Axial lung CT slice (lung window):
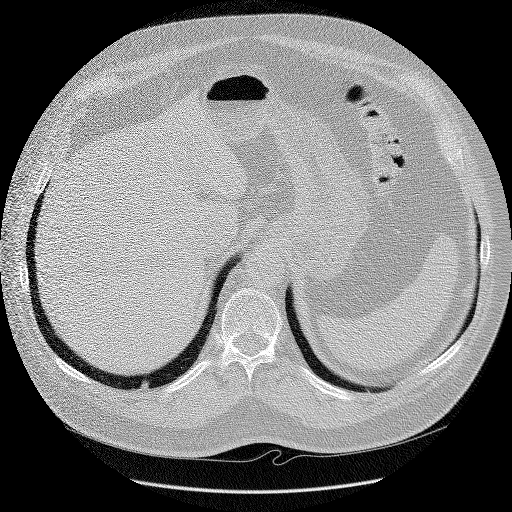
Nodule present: no